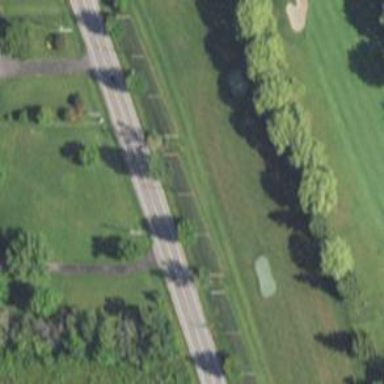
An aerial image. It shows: Grassy area designated for driving range golf.